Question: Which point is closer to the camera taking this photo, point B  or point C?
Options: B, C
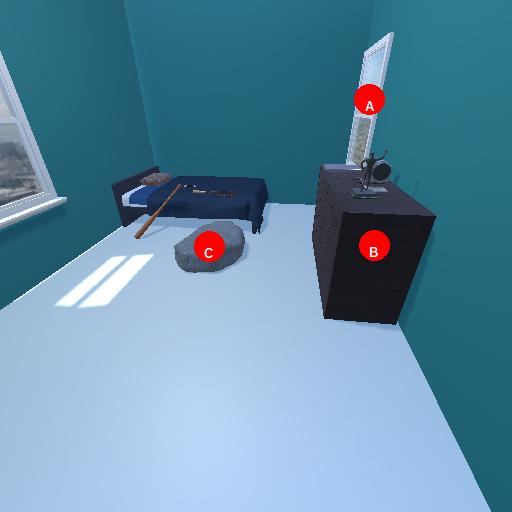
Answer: B